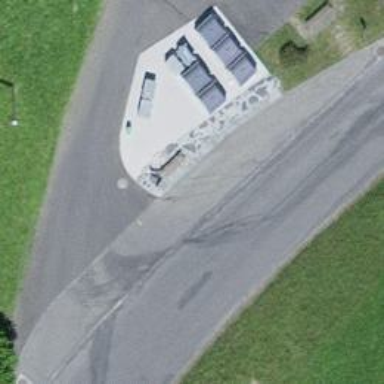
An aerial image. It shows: Bus stop with platform for public transport.